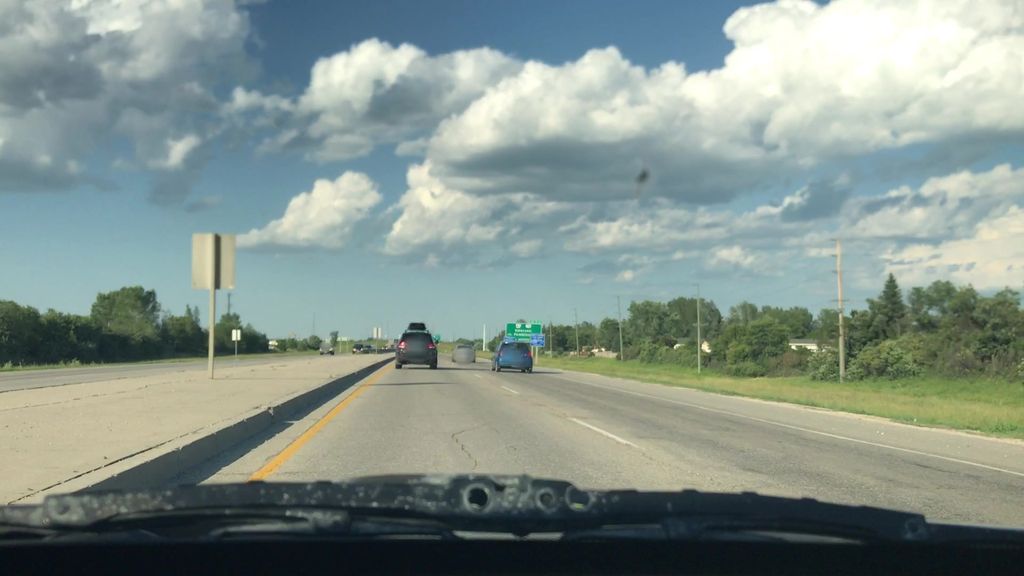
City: winnipeg